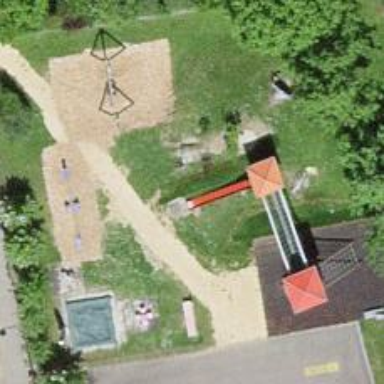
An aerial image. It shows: Playground area for leisure land.